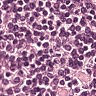
Metastatic tissue present: no